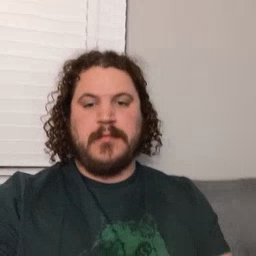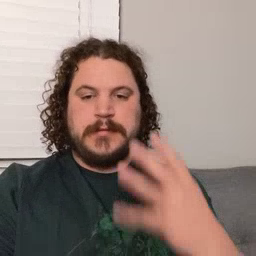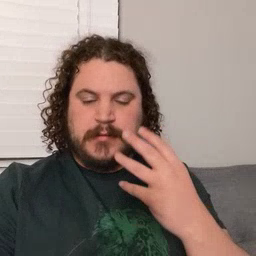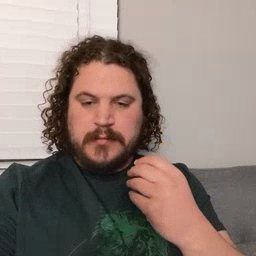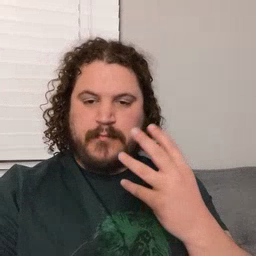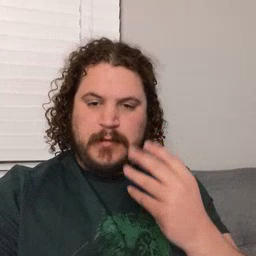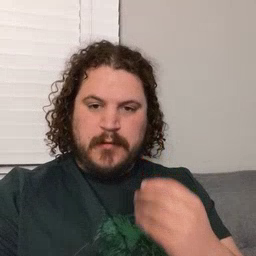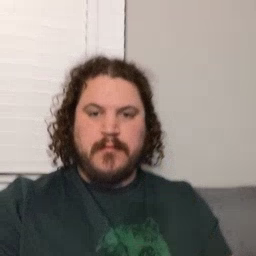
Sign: sleepy